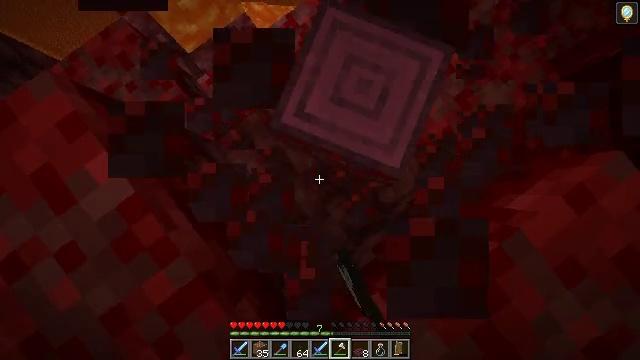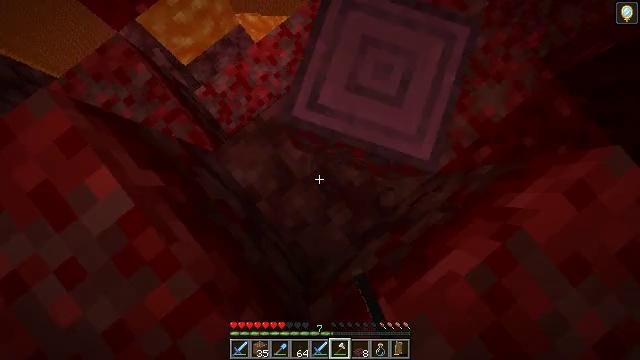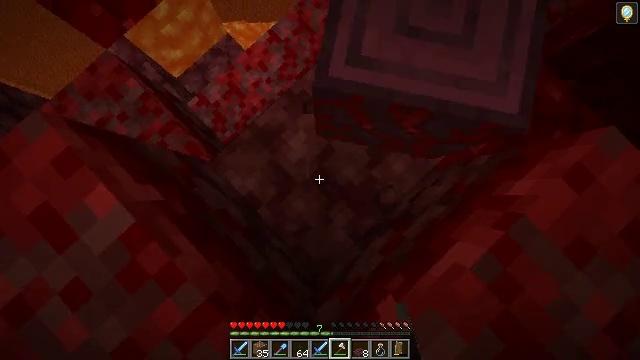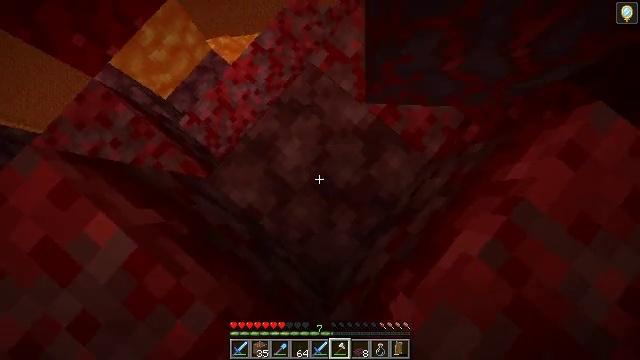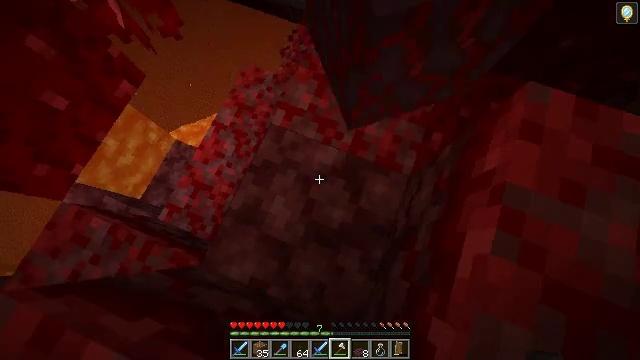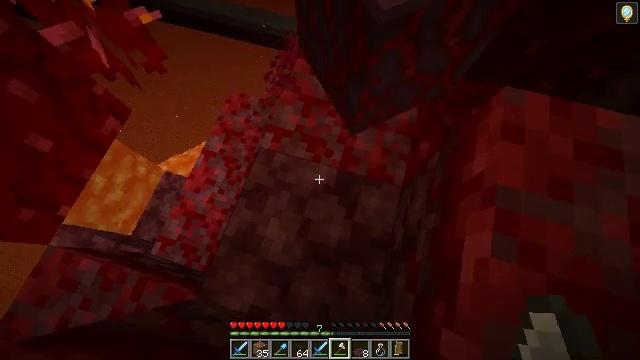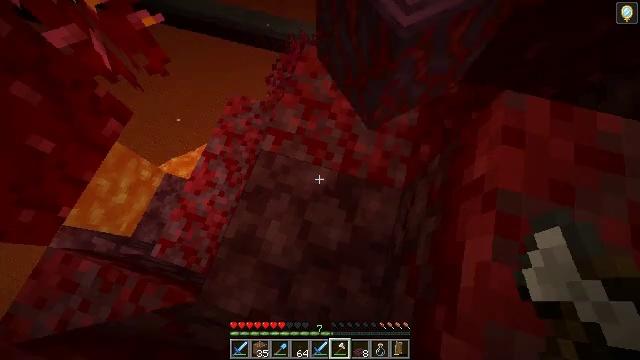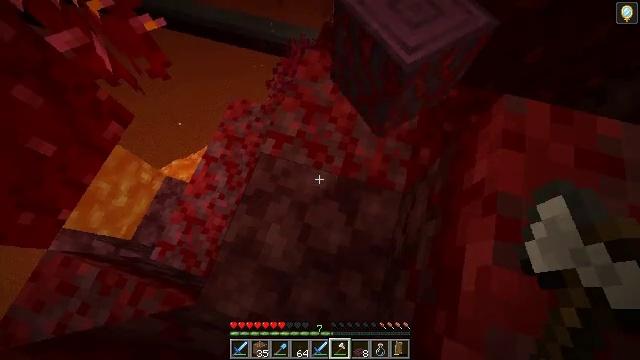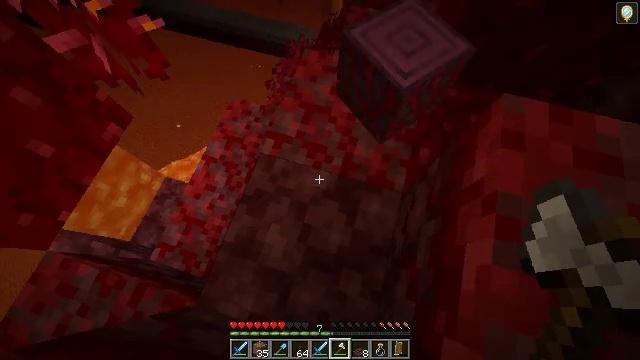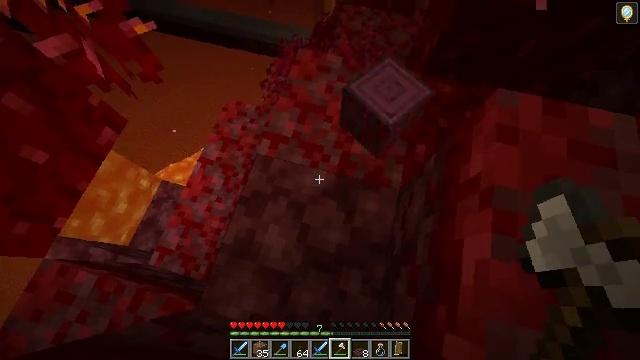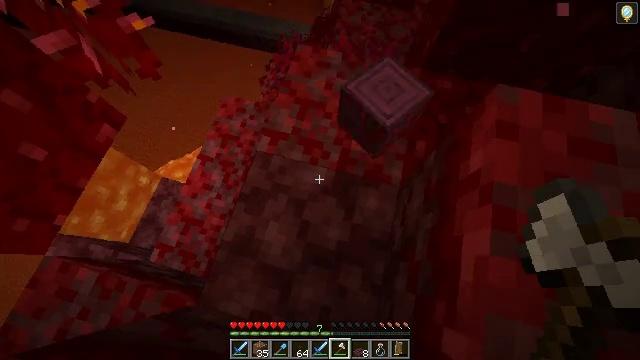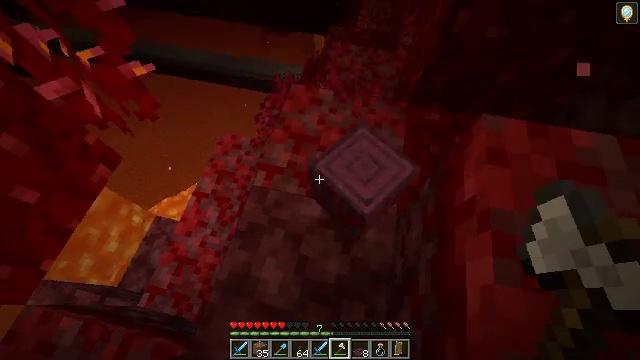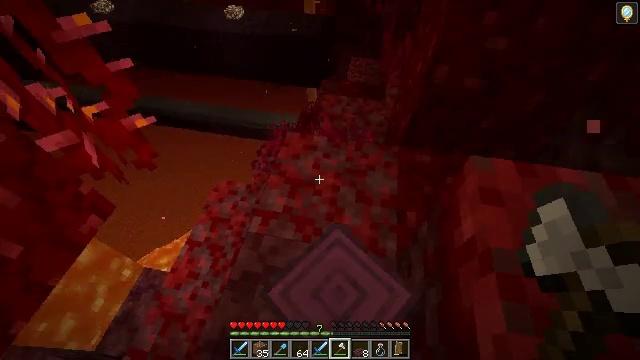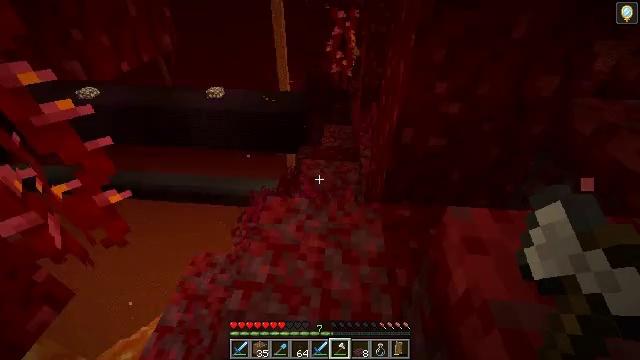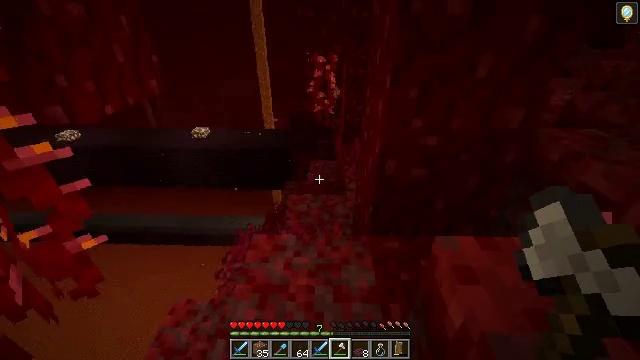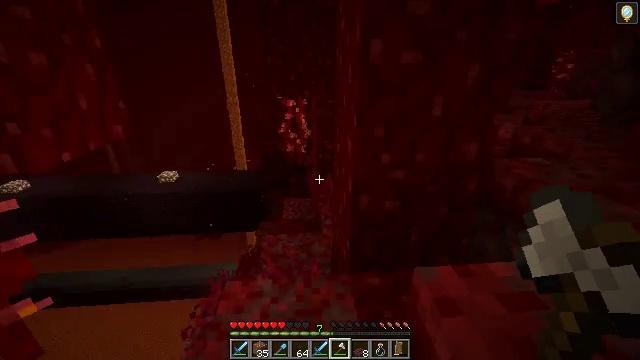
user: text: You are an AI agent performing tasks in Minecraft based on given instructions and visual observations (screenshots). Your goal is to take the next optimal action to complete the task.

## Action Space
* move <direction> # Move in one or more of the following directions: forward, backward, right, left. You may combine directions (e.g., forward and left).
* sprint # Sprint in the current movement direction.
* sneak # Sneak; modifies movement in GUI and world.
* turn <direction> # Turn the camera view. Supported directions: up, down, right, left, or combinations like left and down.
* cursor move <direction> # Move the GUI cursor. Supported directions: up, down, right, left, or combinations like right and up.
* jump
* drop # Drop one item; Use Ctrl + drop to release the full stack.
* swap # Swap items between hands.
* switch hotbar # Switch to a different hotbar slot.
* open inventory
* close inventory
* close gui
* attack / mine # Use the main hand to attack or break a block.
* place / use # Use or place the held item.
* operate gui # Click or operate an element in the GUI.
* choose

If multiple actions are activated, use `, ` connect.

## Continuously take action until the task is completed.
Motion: motion action
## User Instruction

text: Gather crimson stem from a crimson forest.
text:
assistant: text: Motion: turn right and up
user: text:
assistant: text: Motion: turn right
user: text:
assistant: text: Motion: turn right and up
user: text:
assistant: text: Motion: turn right and up
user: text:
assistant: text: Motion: turn right and up
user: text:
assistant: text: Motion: no_op
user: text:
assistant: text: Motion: no_op
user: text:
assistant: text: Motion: no_op
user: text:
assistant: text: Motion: turn right
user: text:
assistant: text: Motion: no_op
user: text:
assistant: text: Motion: turn right and up
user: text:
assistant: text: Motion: turn right and up
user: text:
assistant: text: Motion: turn right and up
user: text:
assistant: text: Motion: turn right and up
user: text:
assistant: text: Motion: turn right and up
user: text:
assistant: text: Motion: turn right and up
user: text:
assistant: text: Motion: turn right and up
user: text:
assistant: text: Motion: turn right and up
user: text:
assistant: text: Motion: turn right and up
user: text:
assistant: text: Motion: turn right
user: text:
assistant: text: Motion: no_op
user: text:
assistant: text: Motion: turn right
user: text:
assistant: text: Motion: turn right
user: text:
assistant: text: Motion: turn right
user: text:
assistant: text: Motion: no_op
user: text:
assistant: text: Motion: no_op
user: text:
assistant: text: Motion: move forward
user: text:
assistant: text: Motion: move forward
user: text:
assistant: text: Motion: move forward
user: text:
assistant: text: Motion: move forward, turn right and down